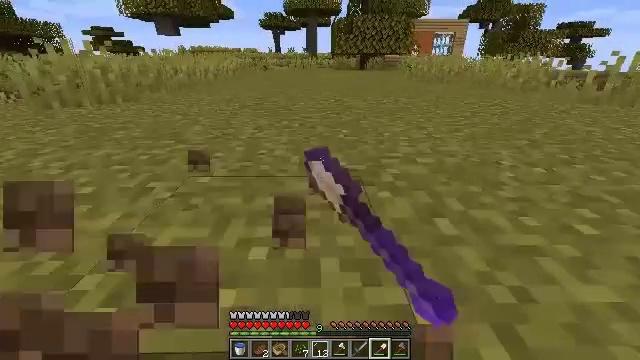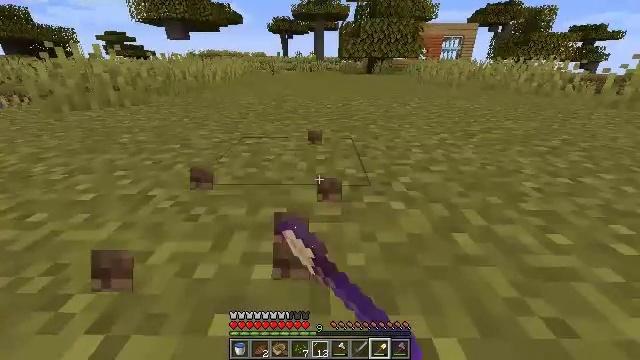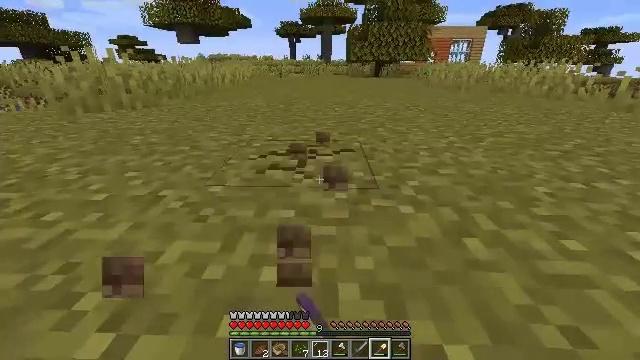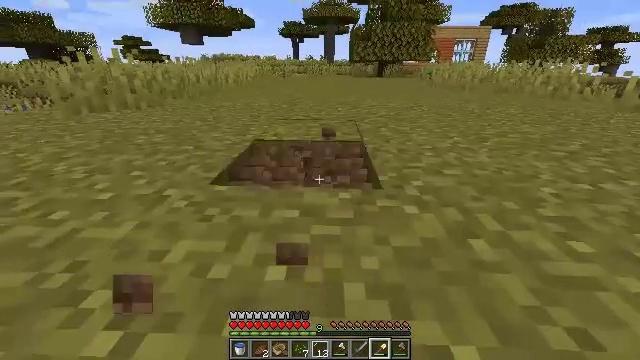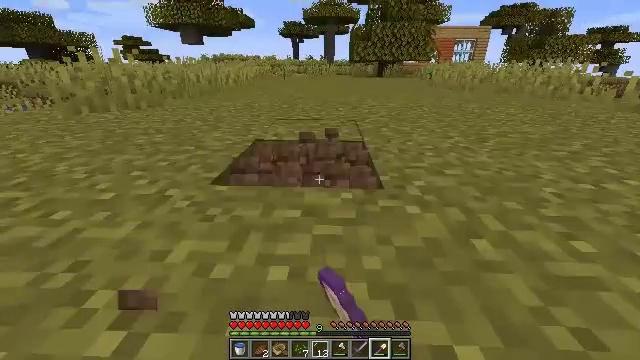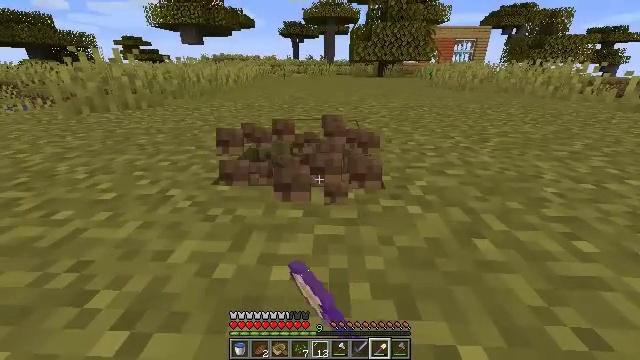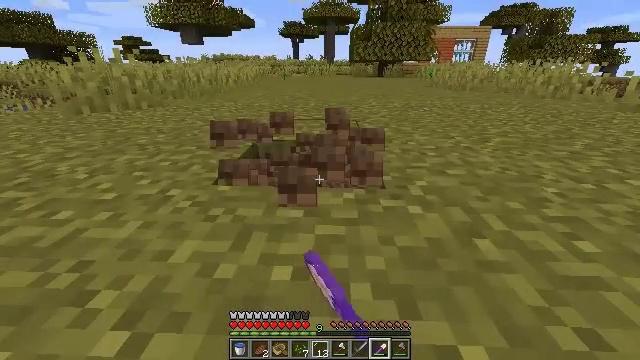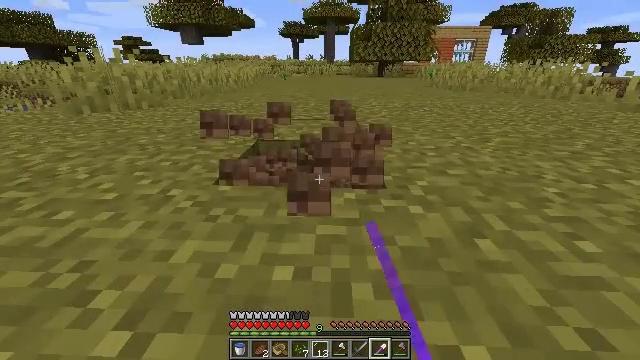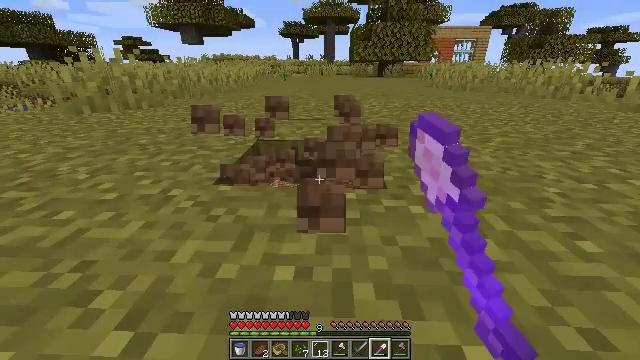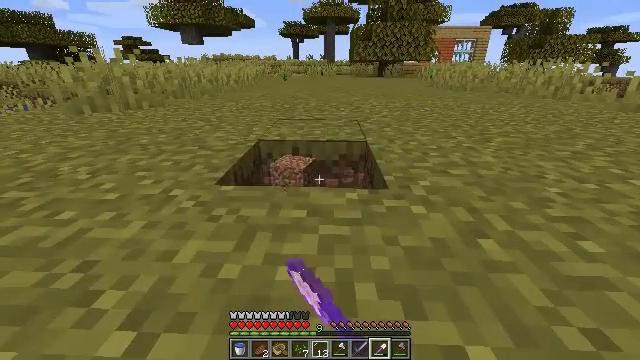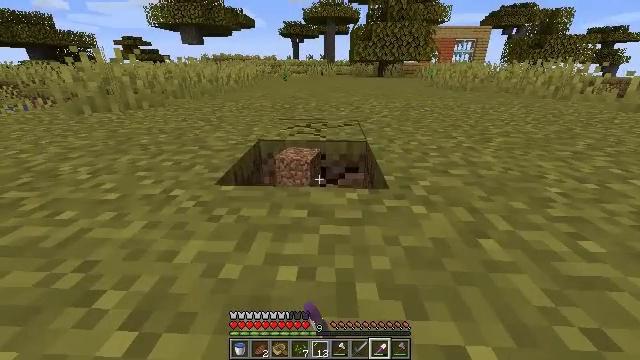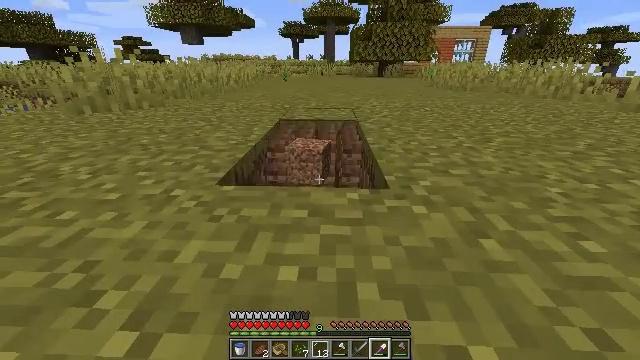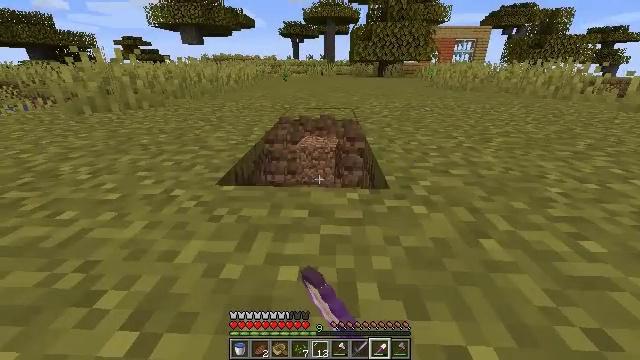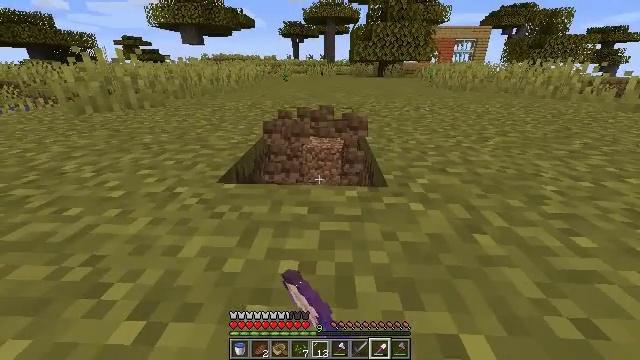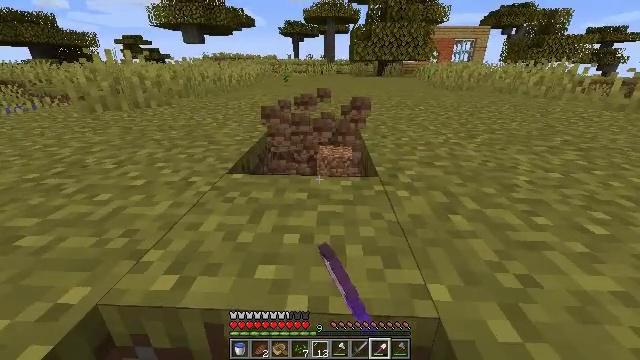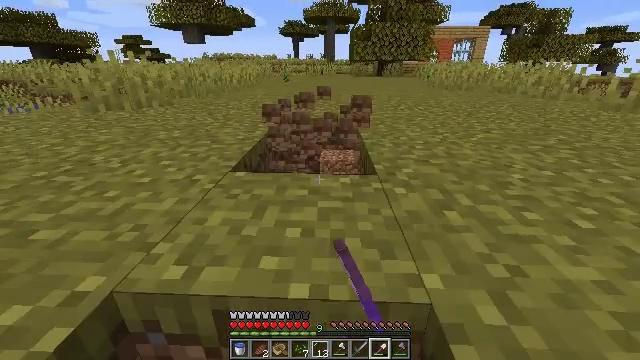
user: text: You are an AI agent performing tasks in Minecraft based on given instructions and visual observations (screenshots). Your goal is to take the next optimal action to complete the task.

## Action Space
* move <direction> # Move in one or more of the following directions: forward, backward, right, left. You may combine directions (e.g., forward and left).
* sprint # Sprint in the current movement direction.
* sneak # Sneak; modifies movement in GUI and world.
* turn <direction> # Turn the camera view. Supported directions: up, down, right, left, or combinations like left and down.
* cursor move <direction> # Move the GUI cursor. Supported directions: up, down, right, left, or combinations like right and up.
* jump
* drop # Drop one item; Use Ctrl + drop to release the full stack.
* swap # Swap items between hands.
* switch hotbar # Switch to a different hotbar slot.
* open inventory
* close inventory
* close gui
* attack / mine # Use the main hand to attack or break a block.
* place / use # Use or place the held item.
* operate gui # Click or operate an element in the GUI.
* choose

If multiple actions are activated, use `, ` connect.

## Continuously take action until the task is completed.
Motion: motion action
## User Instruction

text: Collect the grass block using a shovel.
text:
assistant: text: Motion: move forward, turn left, attack / mine
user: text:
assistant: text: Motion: move forward, turn left, attack / mine
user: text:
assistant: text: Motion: move forward, attack / mine
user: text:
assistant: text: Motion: move forward, attack / mine
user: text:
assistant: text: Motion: move forward, attack / mine
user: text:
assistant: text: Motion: move forward, attack / mine
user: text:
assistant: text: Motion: move forward, attack / mine
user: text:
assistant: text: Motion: move forward, attack / mine
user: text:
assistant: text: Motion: move forward, attack / mine
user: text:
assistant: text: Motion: move forward, attack / mine
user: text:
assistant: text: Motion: attack / mine
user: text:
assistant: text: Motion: no_op
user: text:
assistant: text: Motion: move back
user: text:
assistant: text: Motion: move back
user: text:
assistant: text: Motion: move back
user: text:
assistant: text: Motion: no_op